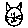
Label: cat